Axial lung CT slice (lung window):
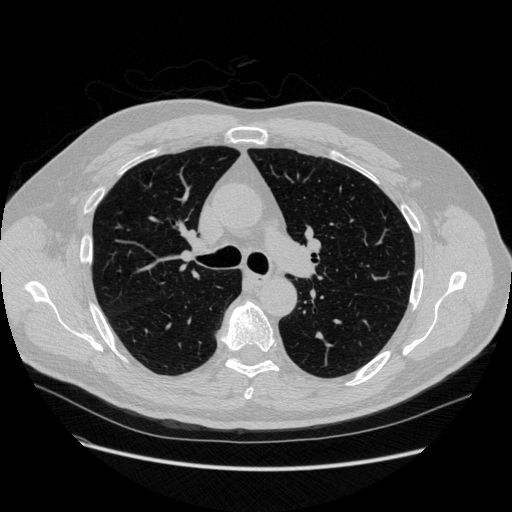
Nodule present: no